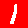
Digit: 1